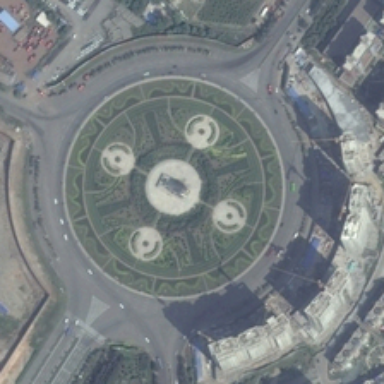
Many buildings are around a circle square .